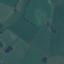
Land use / land cover class: Pasture